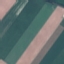
Land use / land cover: AnnualCrop